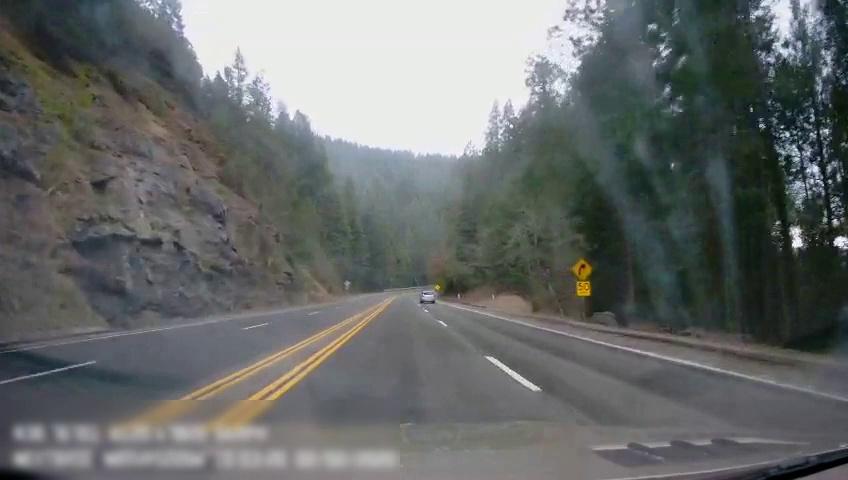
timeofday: Day
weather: Cloudy
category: Drivable Space
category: Vehicles | Car
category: Lanes | Alternate Lane
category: Lanes | Alternate Lane
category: Lanes | Alternate Lane
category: Lanes | Current Lane
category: Lanes | Current Lane
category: Lanes | Alternate Lane
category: Traffic | Signs
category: Traffic | Signs